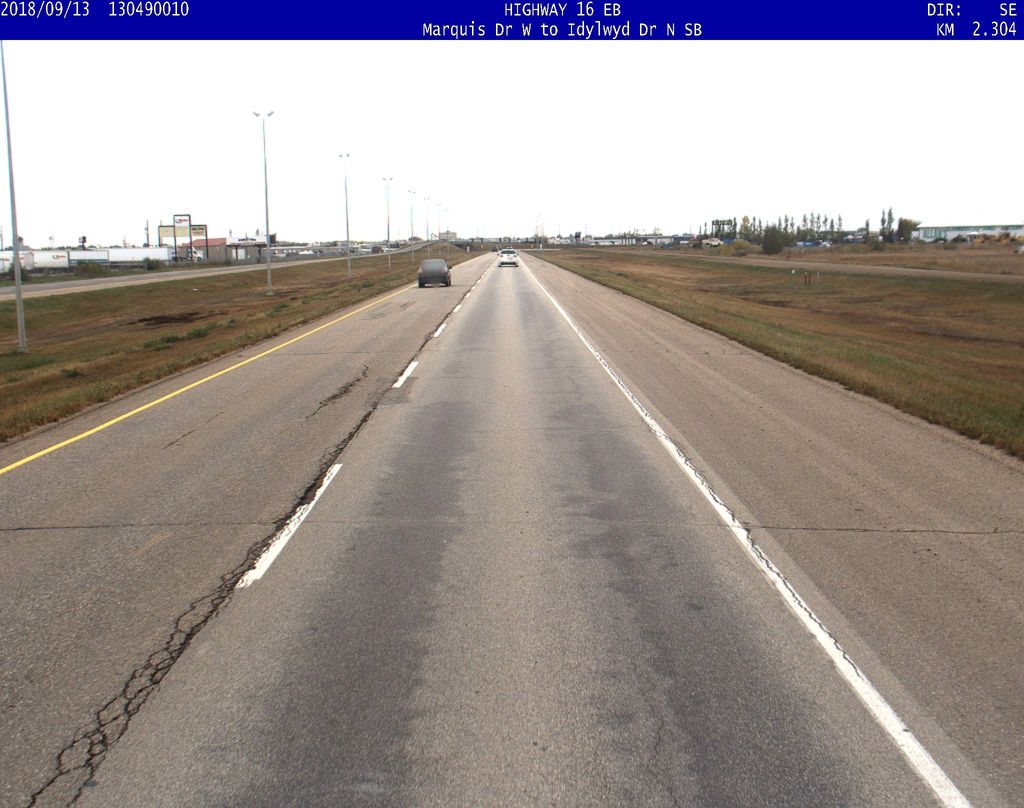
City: saskatoon